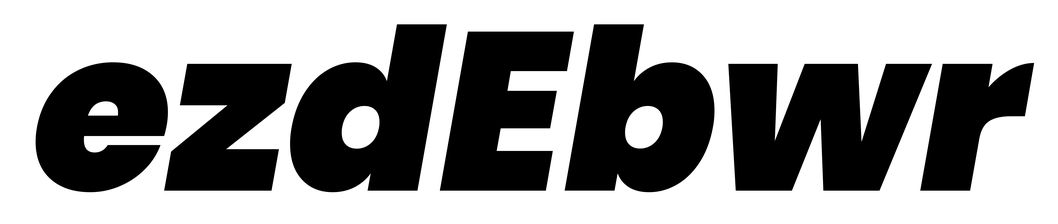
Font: Poppins-BlackItalic